Question: I am new to both Python and Kivy, while I was trying out I got the following error, and browsed net but not able to find the issue, could you please explain my error in the below code:
Error:
'''
[INFO ] [Base ] Start application main loop
[WARNING ] <ui.LoginForm.LoginForm object at 0x02D503E8> have no cols or rows set, layout is not triggered.
[INFO ] [Base ] Leaving application in progress...
'''
Structure:

File: Main.py
'''
from kivy.app import App
from ui.LoginForm import LoginForm
class MyApp(App):
def build(self):
c = LoginForm()
return c
if __name__ in ( '__main__','__android'):
MyApp().run()
File: loginform.kv
<LoginForm>
UserIDtxt: UserIDtxt
rows: 2
cols:2
Label:
text: 'User ID:'
size_hint_y: None
height: '40dp'
TextInput:
id: UserIDtxt
size_hint_y: None
height: "40dp"
Label:
text: "User PW:"
size_hint_y: None
height: "40dp"
TextInput:
id: "UserPWtxt"
password: True
size_hint_y: None
height: "40dp"
'''
File: LoginForm.py
'''
from kivy.uix.gridlayout import GridLayout
from kivy.lang import Builder
class LoginForm(GridLayout):
'''
classdocs
'''
def __init__(self, **kwargs):
'''
Constructor
'''
super(LoginForm, self).__init__(**kwargs)
Builder.load_file('ui/loginform.kv')
'''
1. I tried with Builder.load_file, adding "UserIDtxt: UserIDtxt" to kv file is showing as error, could you please let me learn where my error is. Also, as per kivi specifications, it should load the kv file automatically if filename is same in small letters, why should I use a builder class again.
2. Also, I receive following log when I comment out "UserIDtxt: UserIDtxt" in Kv file. [WARNING ] have no cols or rows set, layout is not triggered. [INFO ] [Base ] Leaving application in progress...
Thank you.
[EDIT]:
All the things said by @inclement worked, thank you. I made the modifications as follows:
1. I added the my.kv file with same content as loginform.kv as it is, no change.
2. Removed build statement from loginForm.py:
Then I receive the following: app no displaying again, could you please tell me how to add multiple class in kv file and get them to use in respective py files.
'''
[INFO ] [Base ] Start application main loop
[WARNING ] <ui.LoginForm.LoginForm object at 0x02DB1420> have no cols or rows set, layout is not triggered.
'''
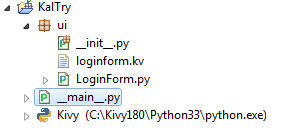
Answer: 1) Your load_file is in the wrong place (you don't actually see this error yet because of your other problems)
'''
super(LoginForm, self).__init__(**kwargs)
Builder.load_file('ui/loginform.kv')
'''
Any kv file definitions for your widgets are applied during a widget's normal '__init__' method, which you call with super here. Since you only try to load the kv file this would have happened, kivy doesn't know about your rules, so (as per the warning message) the layout isn't triggered.
You could put the 'load_file' above the 'super', but even simpler would be to just load all your kv files at the start of your app (e.g. as the first thing during 'build') or put them in the default kv file as explained below. Performance implications will be minimal, you can change it later if it's important.
Edit: Maybe you misunderstood what the load does - it only loads the widget definitions from the kv file, it doesn't apply them to any widgets. That only happens when the widget is instantiated, which is why you need to load the file first.
---
2) Your 'UserIDtxt' property shouldn't be uppercase
Kivy language uses the case of the first letter to determine if a line refers to a property or a child widget. In this case, it thinks it's a child widget (because widget class names should start with capital letters), so your syntax is wrong.
---
3) Your autoload question:
> Also, as per kivi specifications, it should load the kv file automatically if filename is same in small letters
Kivy will automatically try to load a kv file with a name based on the lowercase form of your App class (without the App suffix if it exists). In this case, your app class is 'MyApp', so kivy will try to load 'my.kv', which doesn't exist.